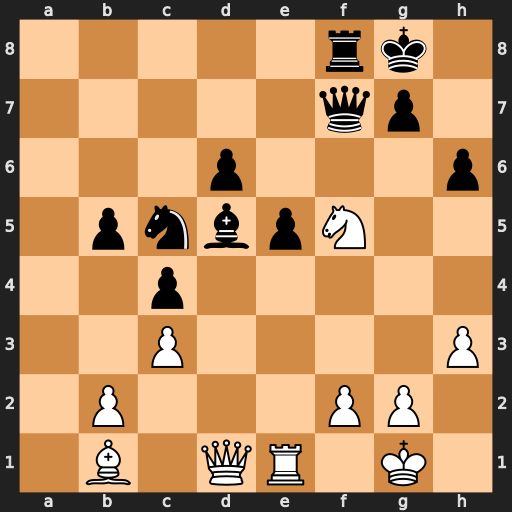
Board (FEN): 5rk1/5qp1/3p3p/1pnbpN2/2p5/2P4P/1P3PP1/1B1QR1K1
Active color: w
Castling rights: -
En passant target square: -
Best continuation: Qxd5 Qxd5 Ne7+ Kf7 Nxd5